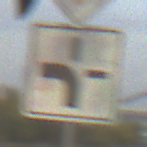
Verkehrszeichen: VerlaufVorfahrtsstrasse1
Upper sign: Vorfahrtsstrasse
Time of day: SunriseSunset
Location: Outdoor (Urban)
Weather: PartlyCloudy
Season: NotSpecified
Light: Natural